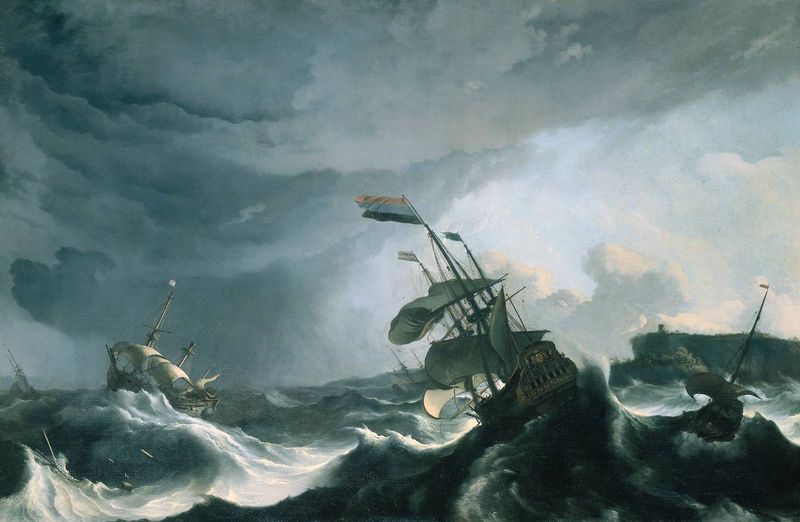
Titel: Schiffe in Seenot in einem schweren Sturm
Künstler: Ludolf Bakhuysen
Standort: Amsterdam
Institution: Rijksmuseum
Schlagwörter: blau, dunkel, felsen, gemälde, gewitter, himmel, meer, schatten, wasser, weiß, wolken, grün, landschaft, menschen, see, ufer, braun, frankreich, grau, hell, hintergrund, licht, orange, schwarz, wolke, malerei, stein, holland, niederlande, öl, horizont, kalt, nass, natur, wind, sonne, land, drei, rosa, boote, gischt, küste, schiff, schiffe, segel, segelboot, segelschiffe, welle, wellen, fahne, flagge, mast, segelschiff, fels, klippen, monochrom, masten, schaum, brandung, gicht, katastrophe, krieg, not, orkan, schiffbruch, seenot, seestück, sinken, sturm, tosend, tricolore, untergang, unwetter, wetter, wogen, einheit, segelboote, ozean, segeln, steilküste, regen, riff, festung, gefahr, bedrohlich, kunst, seegang, seefahrt, graugrün, blaugrau, regenwolken, gmälde, kanonen, wei?, wellenkamm, marine, verloren, peinture, graus, kentern, eau, wolkenlücke, heck, branden, gahne, peitschen, seegel, schifffahrt, nuages, huile, romantique, vagues, mer, tempete, vent, bateau, mariene, naufrage